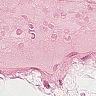
Metastatic tissue present: no